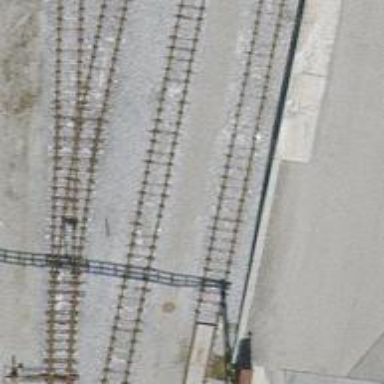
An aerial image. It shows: Abandoned railway with electrified contact lines.